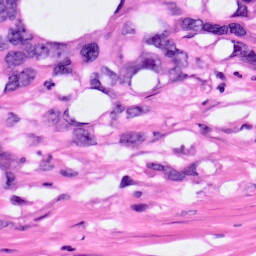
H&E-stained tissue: Pancreatic